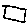
Label: square